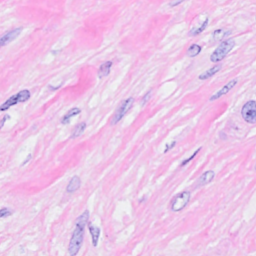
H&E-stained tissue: Breast